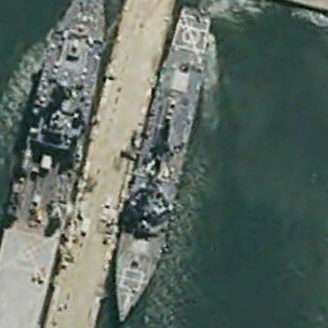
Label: destroyer